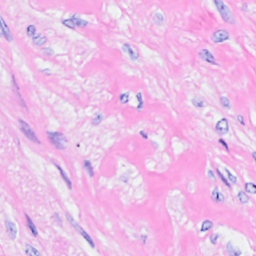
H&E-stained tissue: Breast